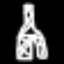
Label: The Eiffel Tower